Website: walmart
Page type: cart
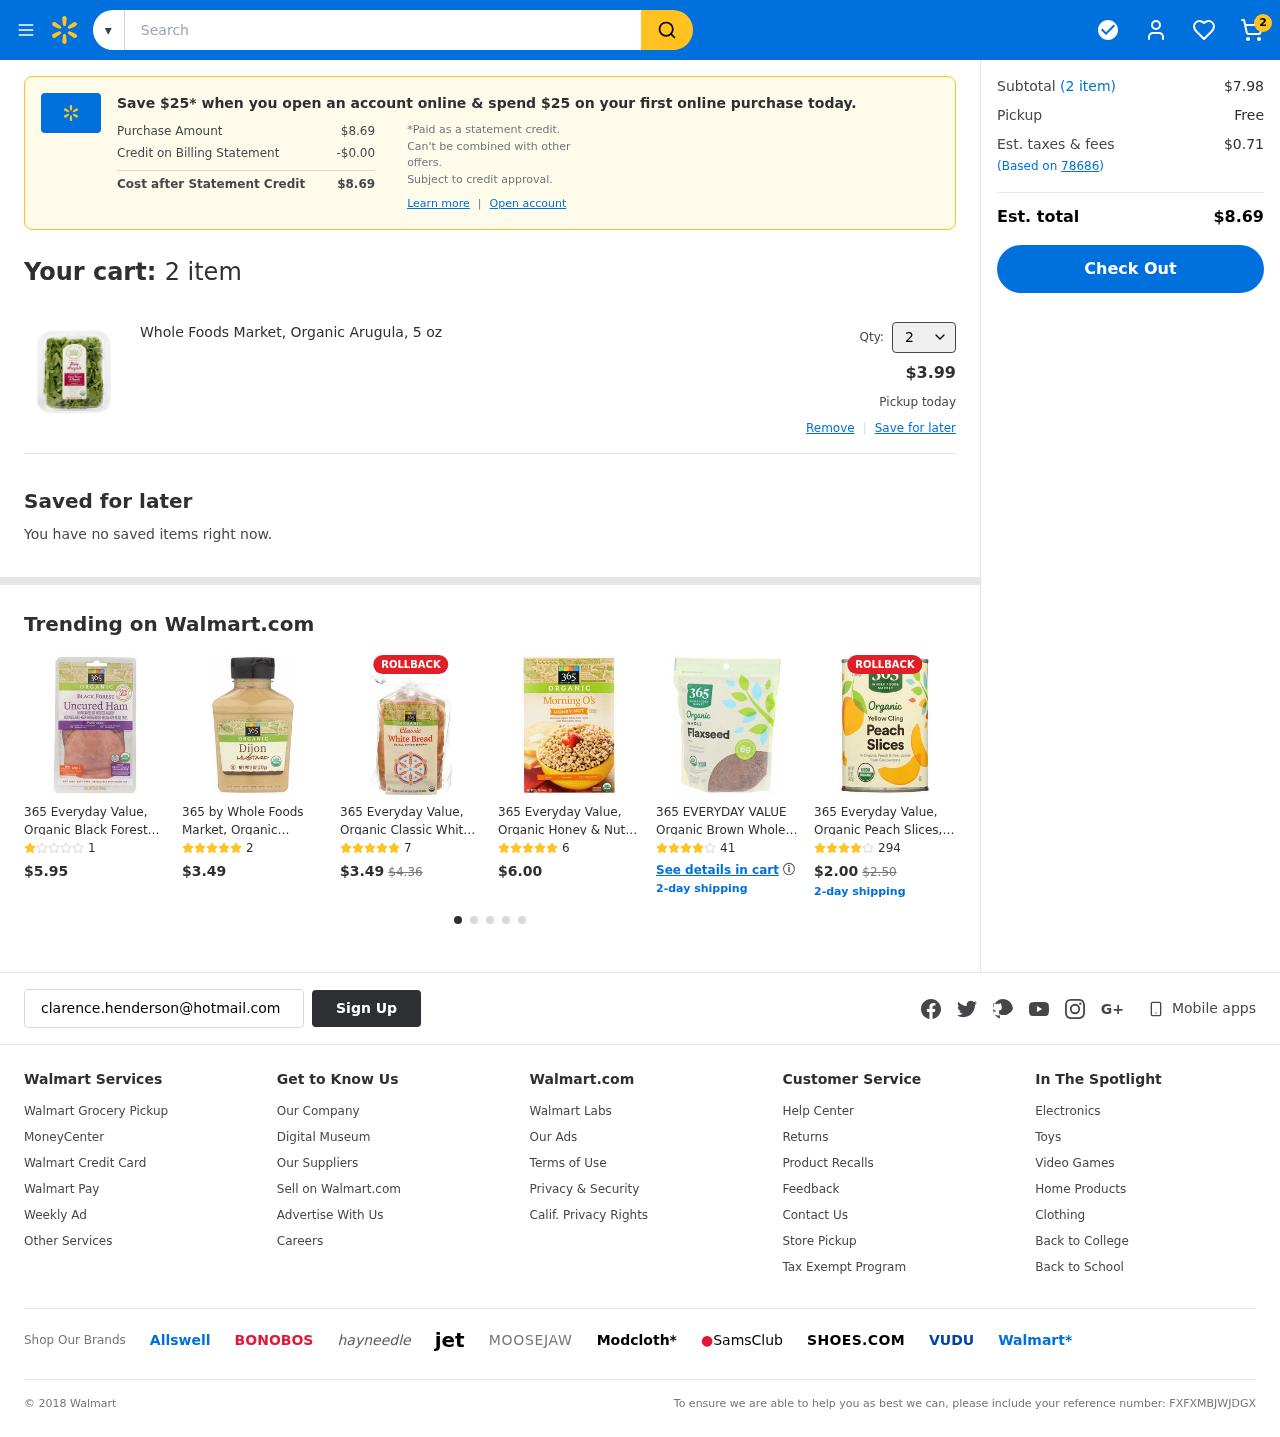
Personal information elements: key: PII_EMAIL
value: clarence.henderson@hotmail.com
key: PII_POSTCODE
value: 78686
Product elements: key: PRODUCT1_NAME
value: Whole Foods Market, Organic Arugula, 5 oz
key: PRODUCT1_PRICE
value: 3.99
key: PRODUCT1_QUANTITY
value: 2
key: PRODUCT2_NAME
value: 365 Everyday Value, Organic Black Forest Uncured Ham, 6 oz
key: PRODUCT2_NUM_RATINGS
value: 1
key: PRODUCT2_PRICE
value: $5.95
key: PRODUCT3_NAME
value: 365 by Whole Foods Market, Organic Mustard, Dijon, 8 Ounce
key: PRODUCT3_NUM_RATINGS
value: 2
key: PRODUCT3_PRICE
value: $3.49
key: PRODUCT4_NAME
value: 365 Everyday Value, Organic Classic White Small Batch Bread, 22 oz (Frozen)
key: PRODUCT4_NUM_RATINGS
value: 7
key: PRODUCT4_PRICE
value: $3.49
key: PRODUCT4_ORIGINAL_PRICE
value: $4.36
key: PRODUCT5_NAME
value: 365 Everyday Value, Organic Honey & Nut Morning Oats, 12.2 oz
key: PRODUCT5_NUM_RATINGS
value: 6
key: PRODUCT5_PRICE
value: $6.00
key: PRODUCT6_NAME
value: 365 EVERYDAY VALUE Organic Brown Whole Flaxseed, 16 OZ
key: PRODUCT6_NUM_RATINGS
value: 41
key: PRODUCT7_NAME
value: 365 Everyday Value, Organic Peach Slices, Yellow Cling, 15 oz
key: PRODUCT7_NUM_RATINGS
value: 294
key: PRODUCT7_PRICE
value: $2.00
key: PRODUCT7_ORIGINAL_PRICE
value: $2.50
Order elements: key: ORDER_NUM_ITEMS
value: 2
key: ORDER_TOTAL
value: $8.69
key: ORDER_NUM_ITEMS
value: (2 item)
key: ORDER_NUM_ITEMS
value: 2 item
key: ORDER_SUBTOTAL
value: $7.98
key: ORDER_TAX
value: $0.71
Search elements: key: HEADER_SEARCH
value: Search